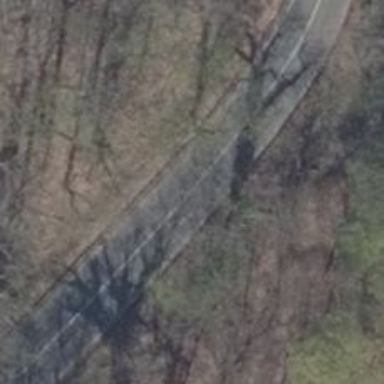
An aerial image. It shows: Tertiary road with asphalt surface and lane markings present.